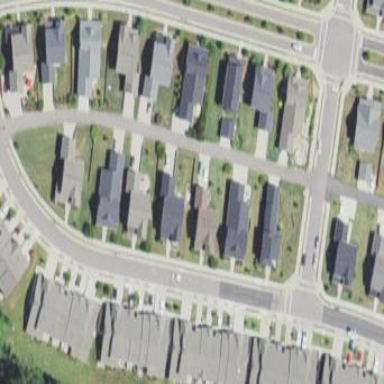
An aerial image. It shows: Sidewalk.